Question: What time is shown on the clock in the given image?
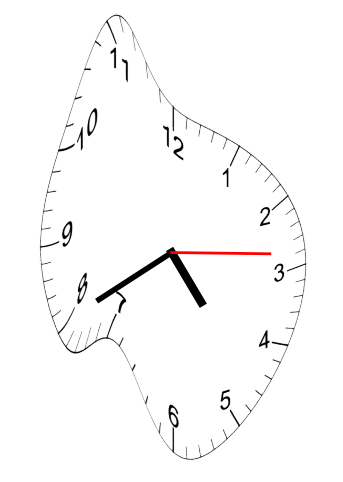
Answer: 04:40:14